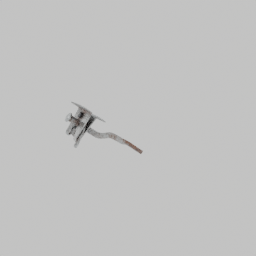
Label: tools